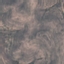
Land use / land cover class: HerbaceousVegetation